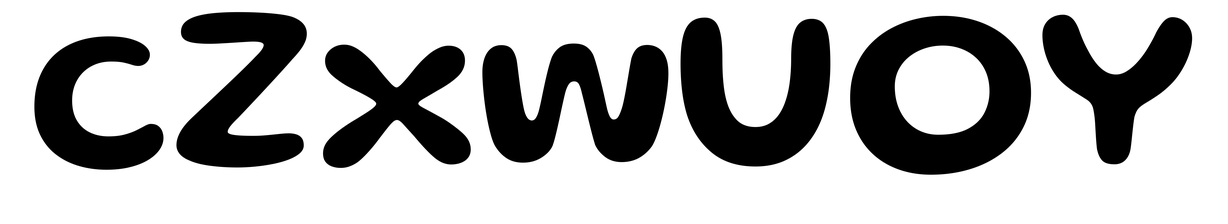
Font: Gluten_Medium